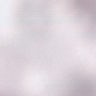
Metastatic tissue present: no